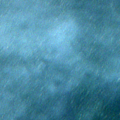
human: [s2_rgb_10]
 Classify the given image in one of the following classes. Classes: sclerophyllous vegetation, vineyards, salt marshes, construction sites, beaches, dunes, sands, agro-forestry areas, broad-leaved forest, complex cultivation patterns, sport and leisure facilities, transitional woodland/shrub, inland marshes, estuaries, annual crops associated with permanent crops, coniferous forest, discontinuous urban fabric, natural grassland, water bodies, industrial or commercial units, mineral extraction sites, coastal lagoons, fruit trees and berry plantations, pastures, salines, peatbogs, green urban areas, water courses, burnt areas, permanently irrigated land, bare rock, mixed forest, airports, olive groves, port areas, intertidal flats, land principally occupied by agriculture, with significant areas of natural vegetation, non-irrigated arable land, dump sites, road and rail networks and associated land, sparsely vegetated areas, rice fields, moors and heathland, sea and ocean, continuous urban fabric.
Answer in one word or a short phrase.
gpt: sea and ocean